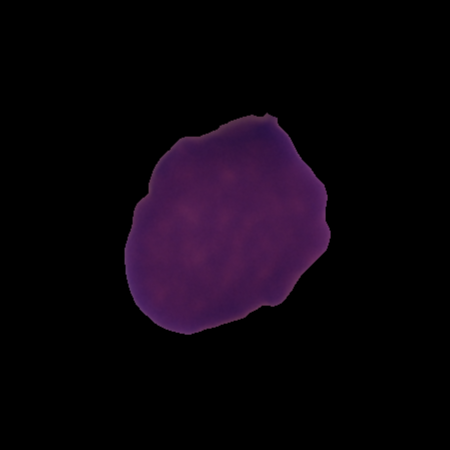
Label: healthy